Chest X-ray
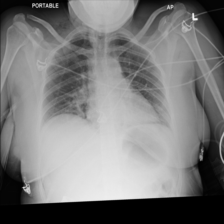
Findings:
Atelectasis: negative
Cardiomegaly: negative
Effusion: negative
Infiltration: negative
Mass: negative
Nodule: negative
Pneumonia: negative
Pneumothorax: negative
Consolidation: negative
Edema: negative
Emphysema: positive
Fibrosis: negative
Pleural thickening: negative
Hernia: negative